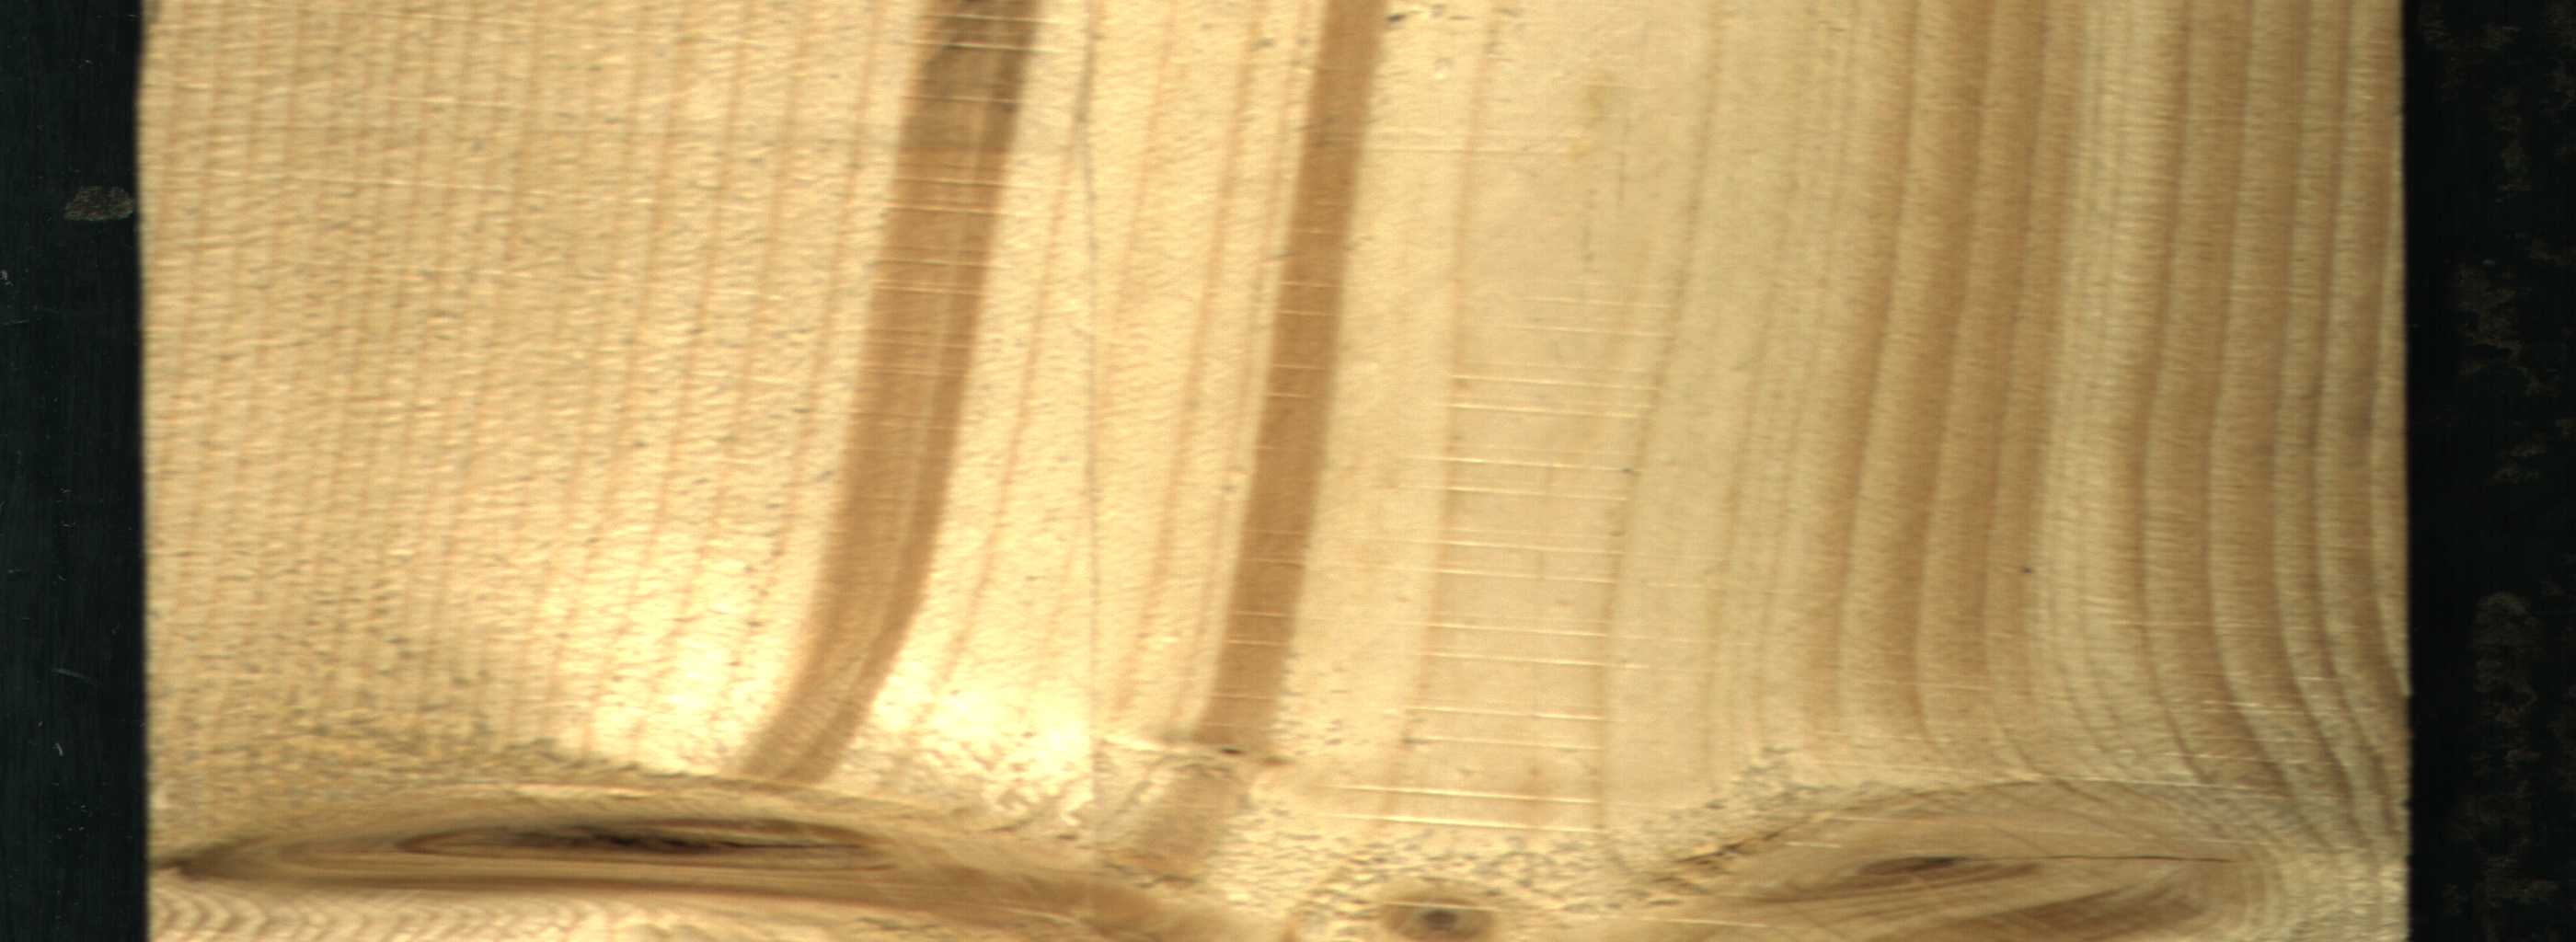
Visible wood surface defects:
Quartzity
Quartzity
Live_Knot
Live_Knot
Live_Knot